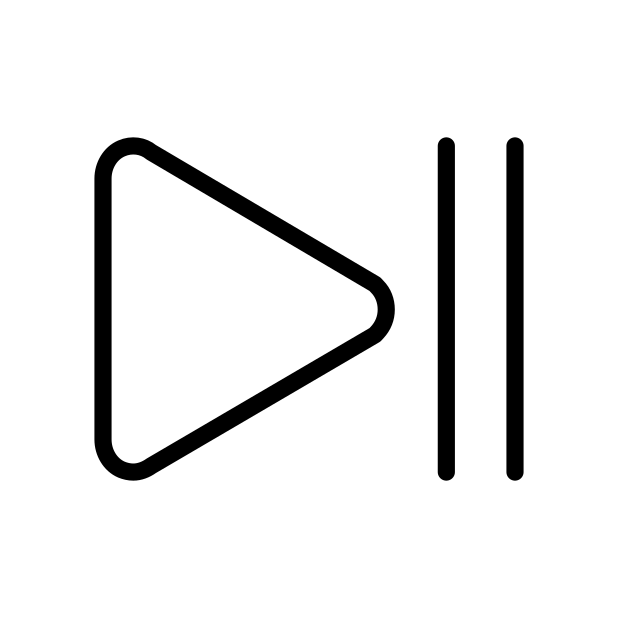
play or pause button